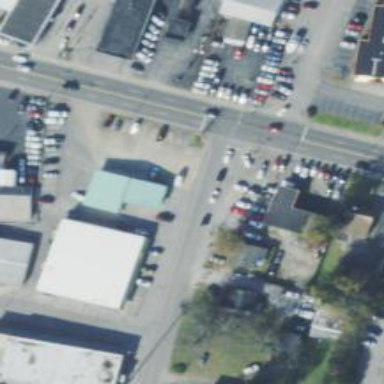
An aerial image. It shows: Car rental facility.